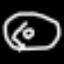
Label: donut